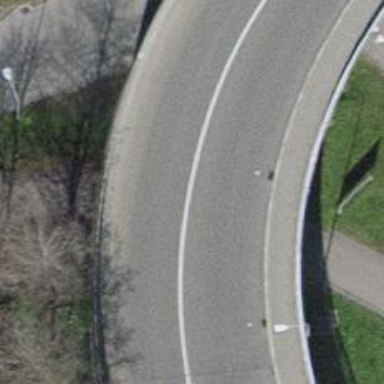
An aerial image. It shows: Secondary road bridge with asphalt surface. There is sidewalk on the left side.